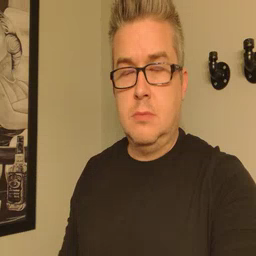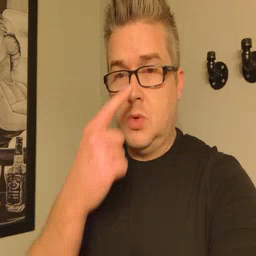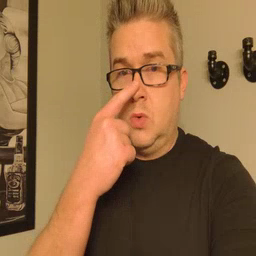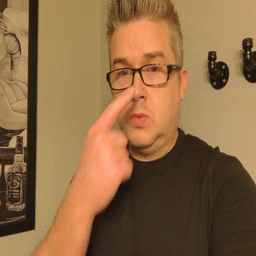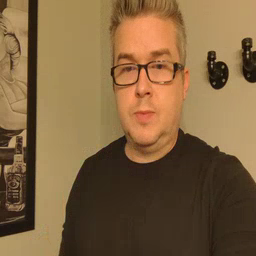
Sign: nose